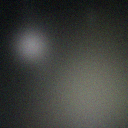
Screen state: off